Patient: sex F, age 36
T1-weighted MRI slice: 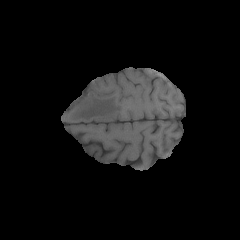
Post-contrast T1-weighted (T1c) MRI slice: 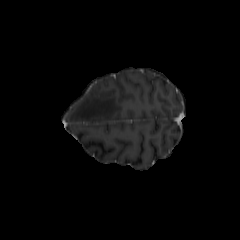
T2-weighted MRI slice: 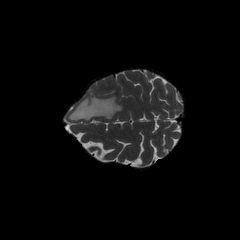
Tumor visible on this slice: yes
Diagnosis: Glioblastoma, IDH-wildtype
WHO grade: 4